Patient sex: M
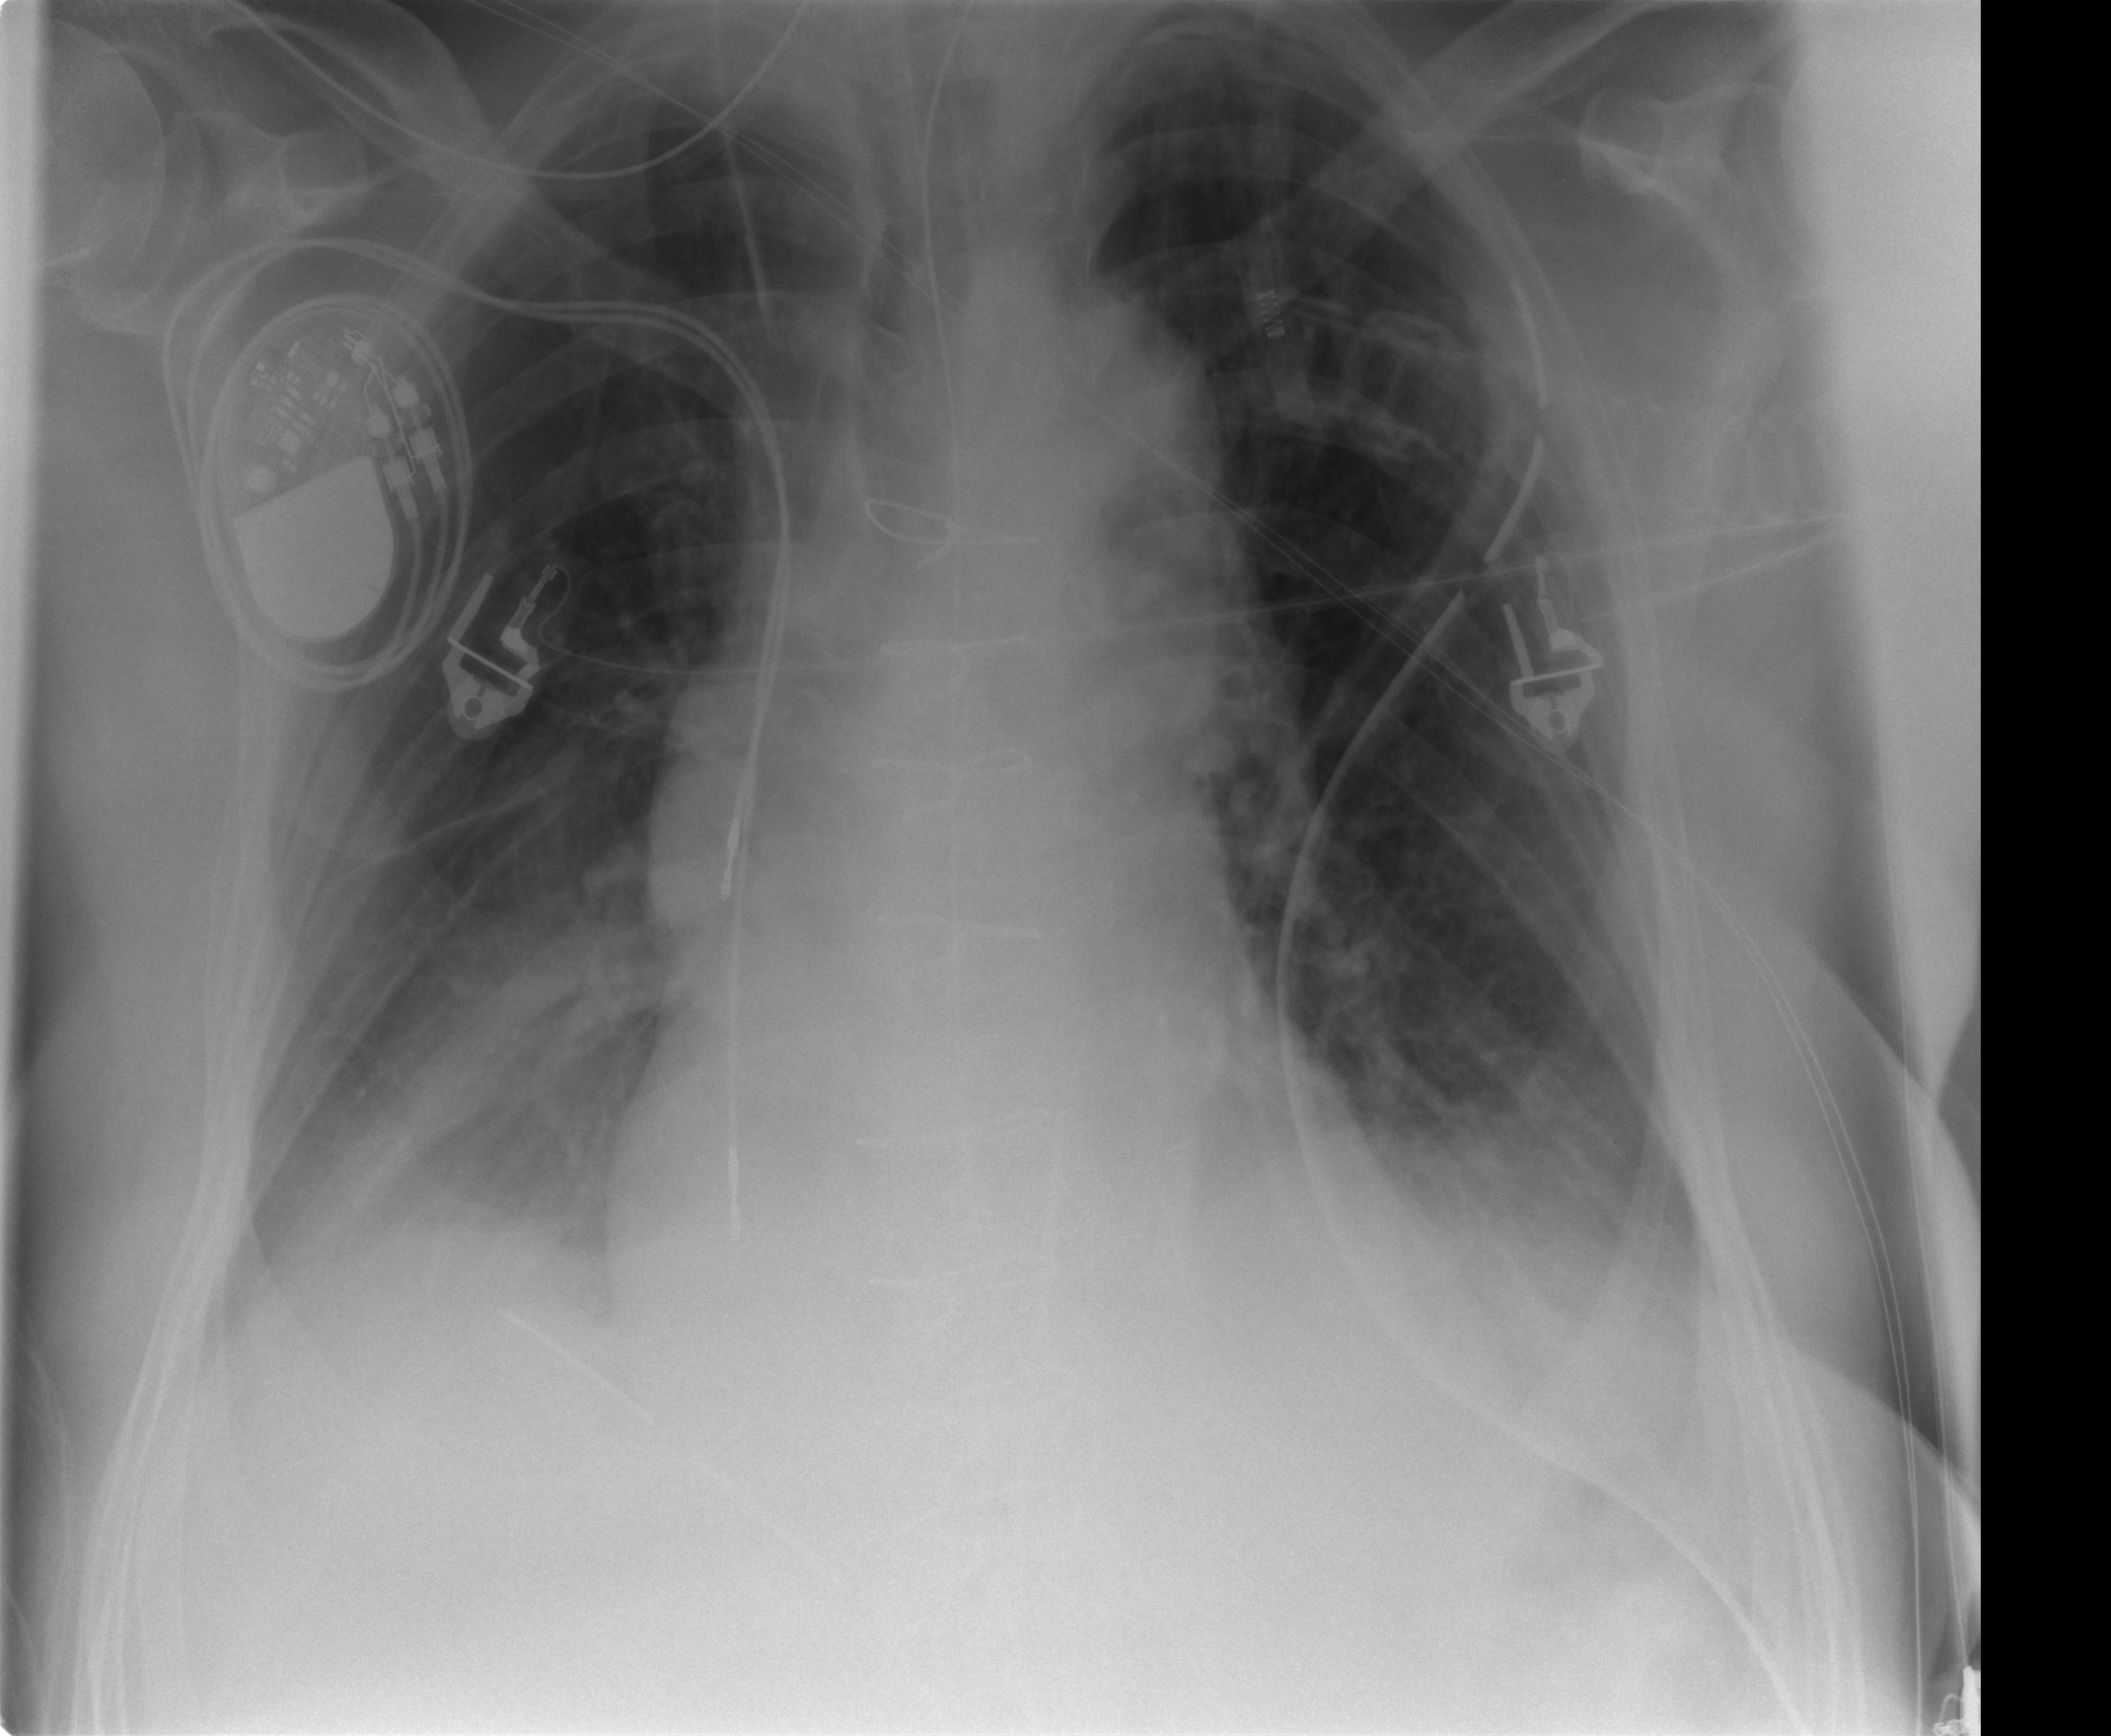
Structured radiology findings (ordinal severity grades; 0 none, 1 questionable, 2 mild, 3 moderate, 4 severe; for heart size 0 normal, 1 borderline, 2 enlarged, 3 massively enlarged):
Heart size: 0
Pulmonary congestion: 1
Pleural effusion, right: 2
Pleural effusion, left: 2
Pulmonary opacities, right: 0
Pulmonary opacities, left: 0
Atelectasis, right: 2
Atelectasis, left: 2